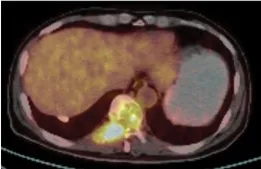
(A and B) PET-CT scan showed an abnormal mass at the level of T9 and the left upper lobe of the lung.
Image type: radiology (pet)